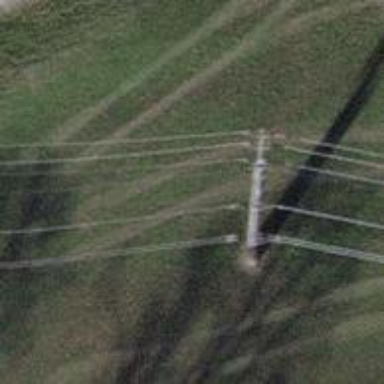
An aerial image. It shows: Concrete power pole.